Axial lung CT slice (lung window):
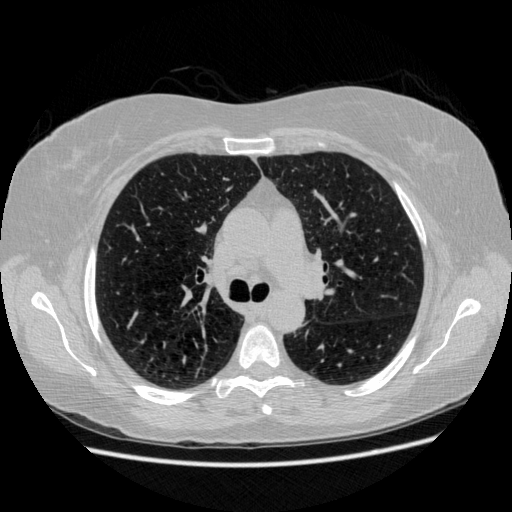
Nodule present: no